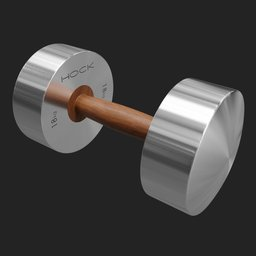
Label: tools